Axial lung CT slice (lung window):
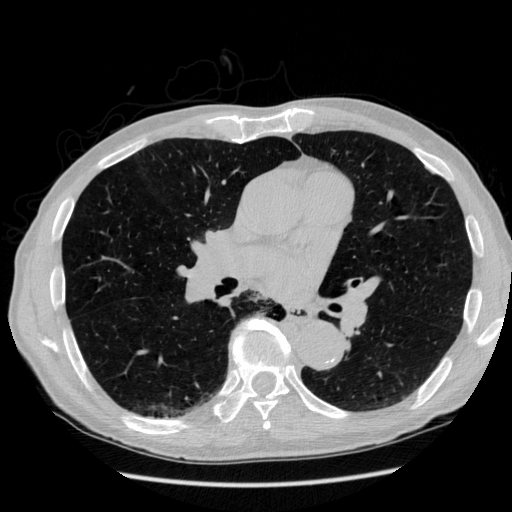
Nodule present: no